Question: My problem is that . More precisely, they are not working if I . They are displayed correctly, but they do not react if their value changed.
If i load the same element directly from the main project everything works fine!
I published the complete and added a README --> <URL>
## So this is what i have done:
I created a package which contains a polymer-element.
The package is called and my polymer-element uses foo.html and foo.dart.
It is named .

Now I create a new project and prepare everything for using polymer-elements.
In yaml i add a dependency to my package
'''
[...]
dependencies:
foo_package:
path: D:\User\UserName\dart\foo_package
[...]
'''
Now I import foo.html in my html file
'''
<link rel="import" href="packages/foo_package/foo.html">
'''
and implement my custom tag
'''
<poly-foo></poly-foo>
'''
Finally I run my main file and everything looks alright. My element gets displayed the way i want it.
'''
<link rel="import" href="../../packages/polymer/polymer.html">
<polymer-element name="poly-foo">
<template>
Counter:{{counter}}
<button on-click="{{increment}}">Up!</button>
<script type="application/dart" src="foo.dart"></script>
</template>
</polymer-element>
'''
'''
import 'dart:html';
import 'package:polymer/polymer.dart';
@CustomTag('poly-foo')
class PolyFoo extends PolymerElement {
@observable int counter = 0;
PolyFoo.created() : super.created();
void increment(Event e, var detail, Node target) {
counter = counter + 1;
}
}
'''
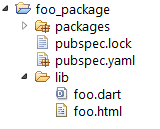
Answer: You need a Polymer transformer configuration in you library package (doesn't need any entry points though)
'''
transformers:
- polymer:
entry_points:
'''